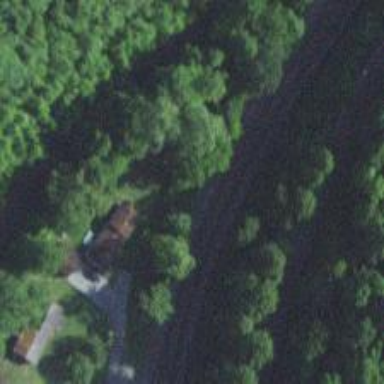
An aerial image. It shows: Railway track.